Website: lowes
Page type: billing-address
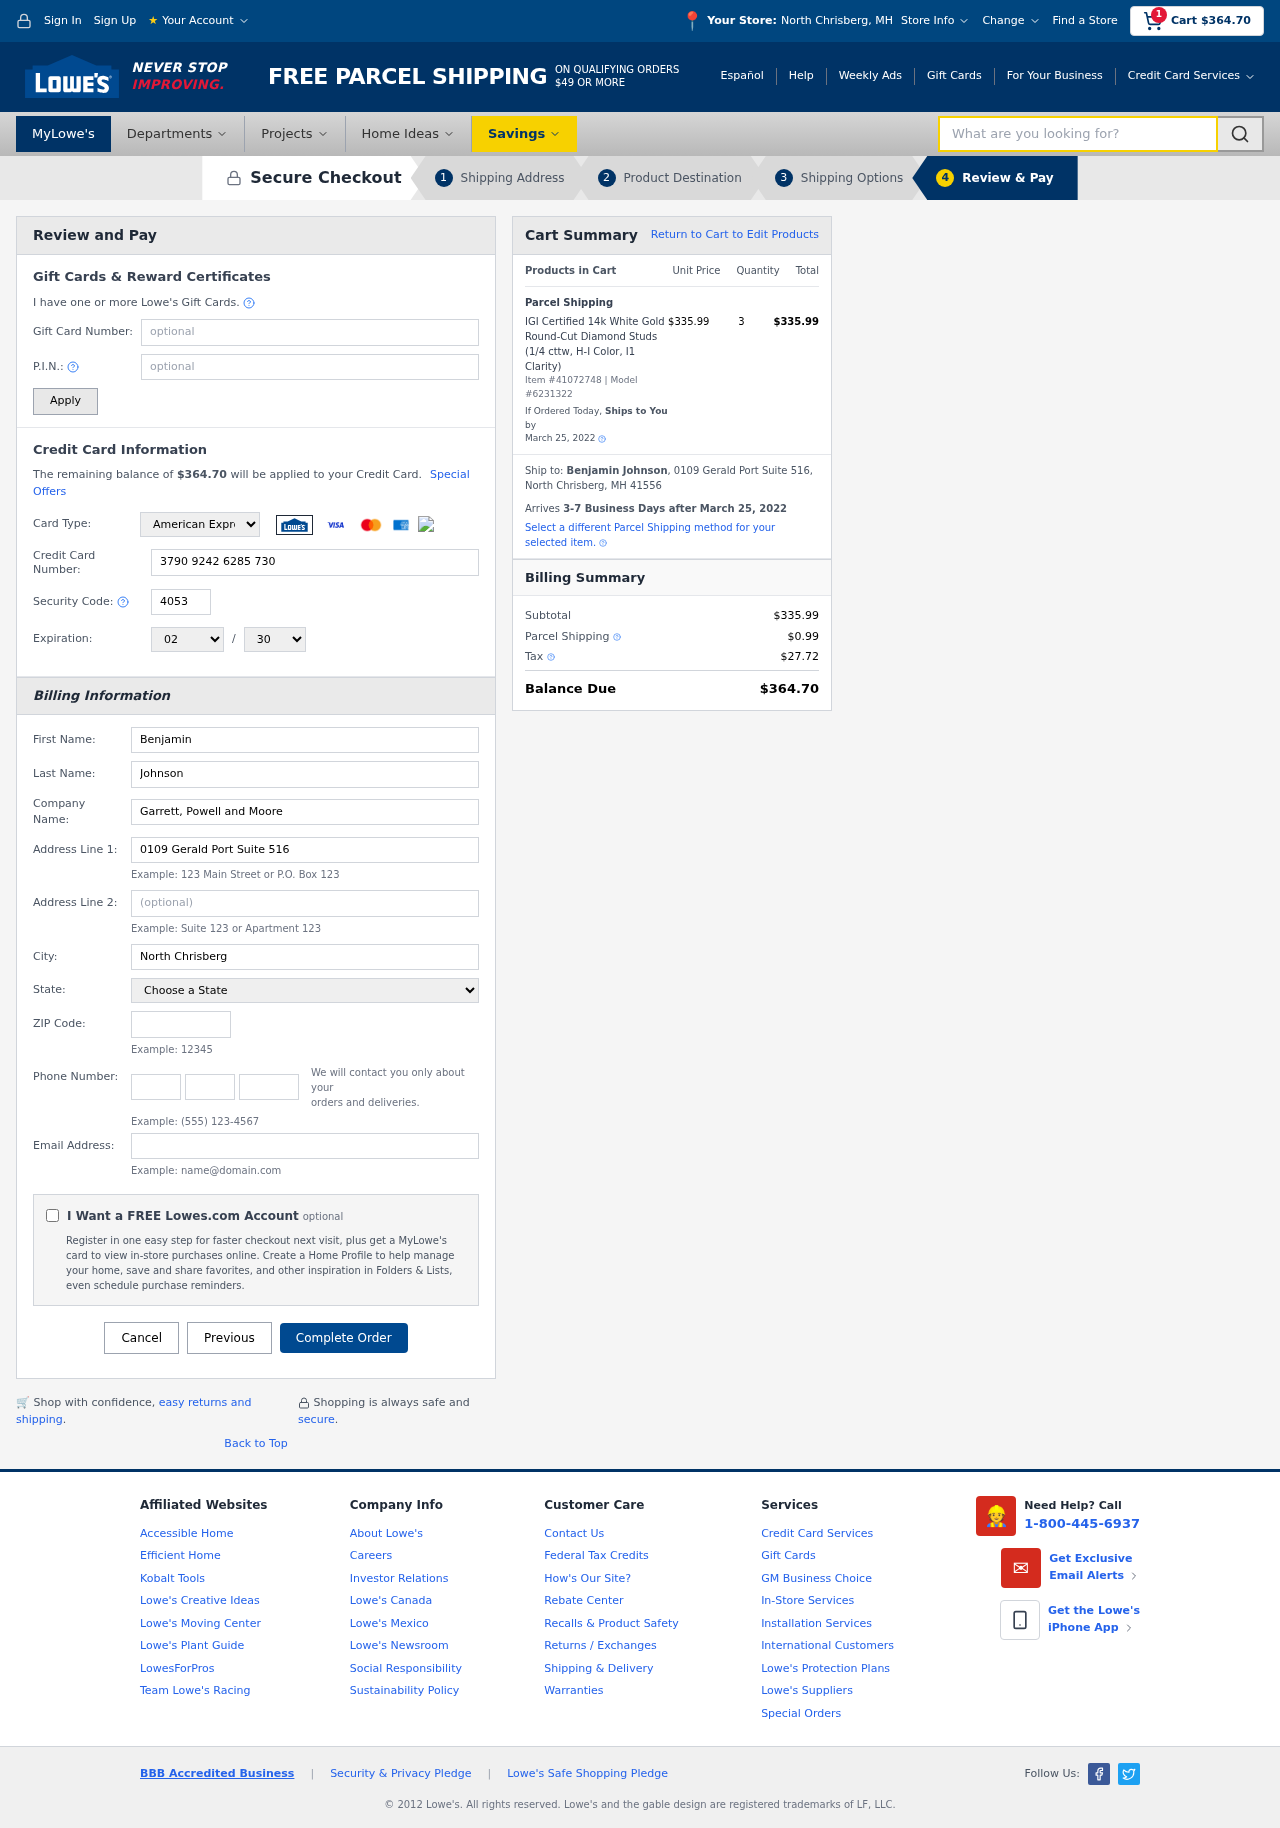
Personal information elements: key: PII_CARD_CVV
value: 4053
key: PII_CARD_EXPIRY_MONTH
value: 02
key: PII_CARD_EXPIRY_YEAR
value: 30
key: PII_CARD_NUMBER
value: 3790 9242 6285 730
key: PII_CARD_TYPE
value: American Express
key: PII_CITY
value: North Chrisberg
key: PII_CITY_STATE
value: North Chrisberg, MH
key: PII_COMPANY
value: Garrett, Powell and Moore
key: PII_EMAIL
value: benjamin.johnson@yahoo.com
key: PII_FIRSTNAME
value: Benjamin
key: PII_FULLNAME
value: Benjamin Johnson
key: PII_LASTNAME
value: Johnson
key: PII_PHONE_AREA
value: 809
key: PII_PHONE_PREFIX
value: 621
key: PII_PHONE_SUFFIX
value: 4757
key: PII_POSTCODE
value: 41556
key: PII_STATE
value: MH
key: PII_STREET
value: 0109 Gerald Port Suite 516
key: PII_CITY_STATE_ZIP
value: North Chrisberg, MH 41556
Product elements: key: PRODUCT1_NAME
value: IGI Certified 14k White Gold Round-Cut Diamond Studs (1/4 cttw, H-I Color, I1 Clarity)
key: PRODUCT1_PRICE
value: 335.99
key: PRODUCT1_QUANTITY
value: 3
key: PRODUCT_ITEM_NUMBER
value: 41072748
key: PRODUCT_MODEL_NUMBER
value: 6231322
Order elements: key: ORDER_SUBTOTAL
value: $364.70
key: ORDER_TOTAL
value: $364.70
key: ORDER_SHIPPING_DATE
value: March 25, 2022
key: ORDER_SUBTOTAL
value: $335.99
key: ORDER_DELIVERY_DATE
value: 3-7 Business Days after March 25, 2022
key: ORDER_SHIPPING_DATE2
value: March 25, 2022
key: ORDER_SUBTOTAL2
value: $335.99
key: ORDER_SHIPPING_COST
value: $0.99
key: ORDER_TAX
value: $27.72
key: ORDER_TOTAL2
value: $364.70
Search elements: key: HEADER_SEARCH
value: What are you looking for?